Question: I run my webrtc code with chrome 21.
If I open two tabs in the same chrome, and then open page with webrtc code inside.
One tab is for sending video stream; one tab is for receiving video stream
It works fine.
However, If I open page with two Incognito mode or two different chrome browser,
I can get the and information correctly. It seems that video can decode the information.
In remote video, I can see only
Besides, it seems crash. I tried to click "close chrome" but useless.
Does anyone have any similar problem?
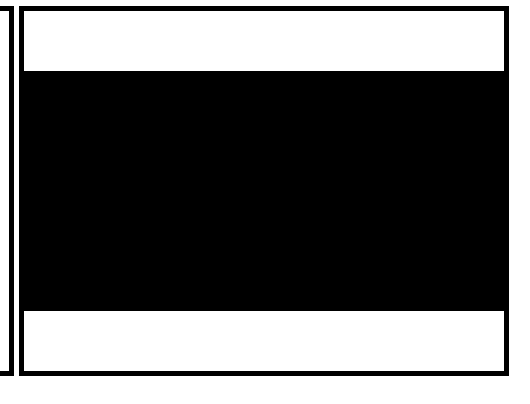
Answer: While testing , I found that such condition occurs when we call 'peerConnection.addStream(...)' in the place ----
---
### Updated at: 6:36 PM - Thursday, July 17, 2014 (UTC)
Blank video occurs in following cases:
1. You're using STUN whilst your SSL certificate is either expired or it has invalid entries.
2. You're using STUN however it is corporate firewall, or hospital network or private network which is blocking or hiding external ip addresses or some ports.
3. Both peers has invalid sendrecv/sendonly/recvonly pairs
4. Offerer didn't attach the stream or it is Firefox which fails in cases when user attached only audio stream however you're using OfferToReceiveVideo:true
5. You're checking for HTMLMediaElement.HAVE_CURRENT_DATA or mediaElement.paused or mediaElement.currentTime whilst it is android which has known issues regarding these properties.
## Solutions?
1. Use TURN from XirSys or install your own.
2. Make sure that you're using valid SSL certificate or use HTTP instead.
3. Make sure that offerer attached the stream; also make sure that OfferToReceiveAudio/OfferToReceiveVideo are used according to stream(s) attached.
4. Make sure that you didn't modify the SDP; also try to compare SDP between both peers and find-out mismatches.
Ordering of the code is, kind of rare-issues, nowadays, because we all know that 'addStream' should be called before creating offer or answer; even for renegotiated sessions.
Try to use 'chrome://webrtc-internals' and Firefox's 'about:config' to see what's happening inside these browsers; and always use console-logs for 'onIceConnectionStateChange' event which helps you check if ICE-Agent 'failed' in the ICE-connectivity check process or...
Sometimes setting-remote-sdp for offerer too earlier, causes exceptions. Always use 'onSdpError' both for 'createOffer'/'createAnswer' and 'setLocalDescription'/'setRemoteDescription' e.g.
'peer.setRemoteDescription(remoteSDP, onSdpSuccess, onSdpFailure);'
---
A few demos resources:
1. https://github.com/muaz-khan/WebRTC-Experiment / Demos
2. https://github.com/mozilla/webrtc-landing
and <URL>